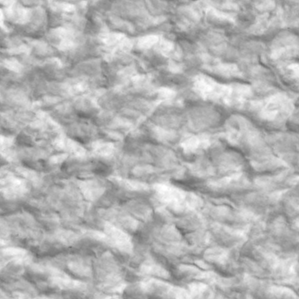
Label: non_frost